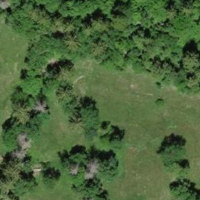
EUNIS habitat code: 52
Species observed at this site:
Humulus lupulus